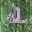
Label: 2